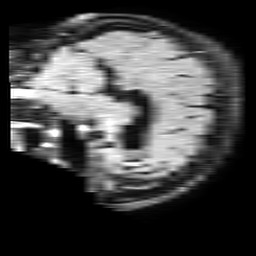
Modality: FLAIR
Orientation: sagittal
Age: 75
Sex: female
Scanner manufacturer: philips
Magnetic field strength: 1.5 T
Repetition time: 6 s
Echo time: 0.1048 s